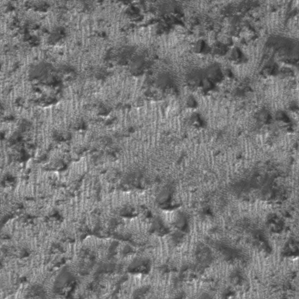
Label: frost